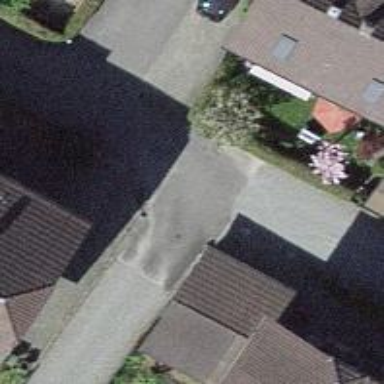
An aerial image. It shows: Residential road.